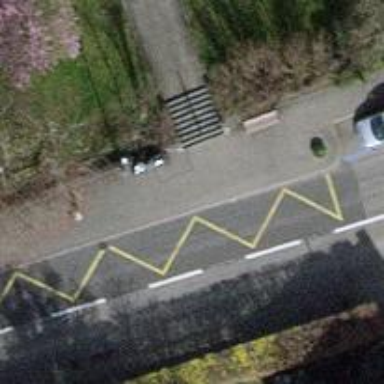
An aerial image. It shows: Sidewalk made of asphalt leading to platform for public transport.